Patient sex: M
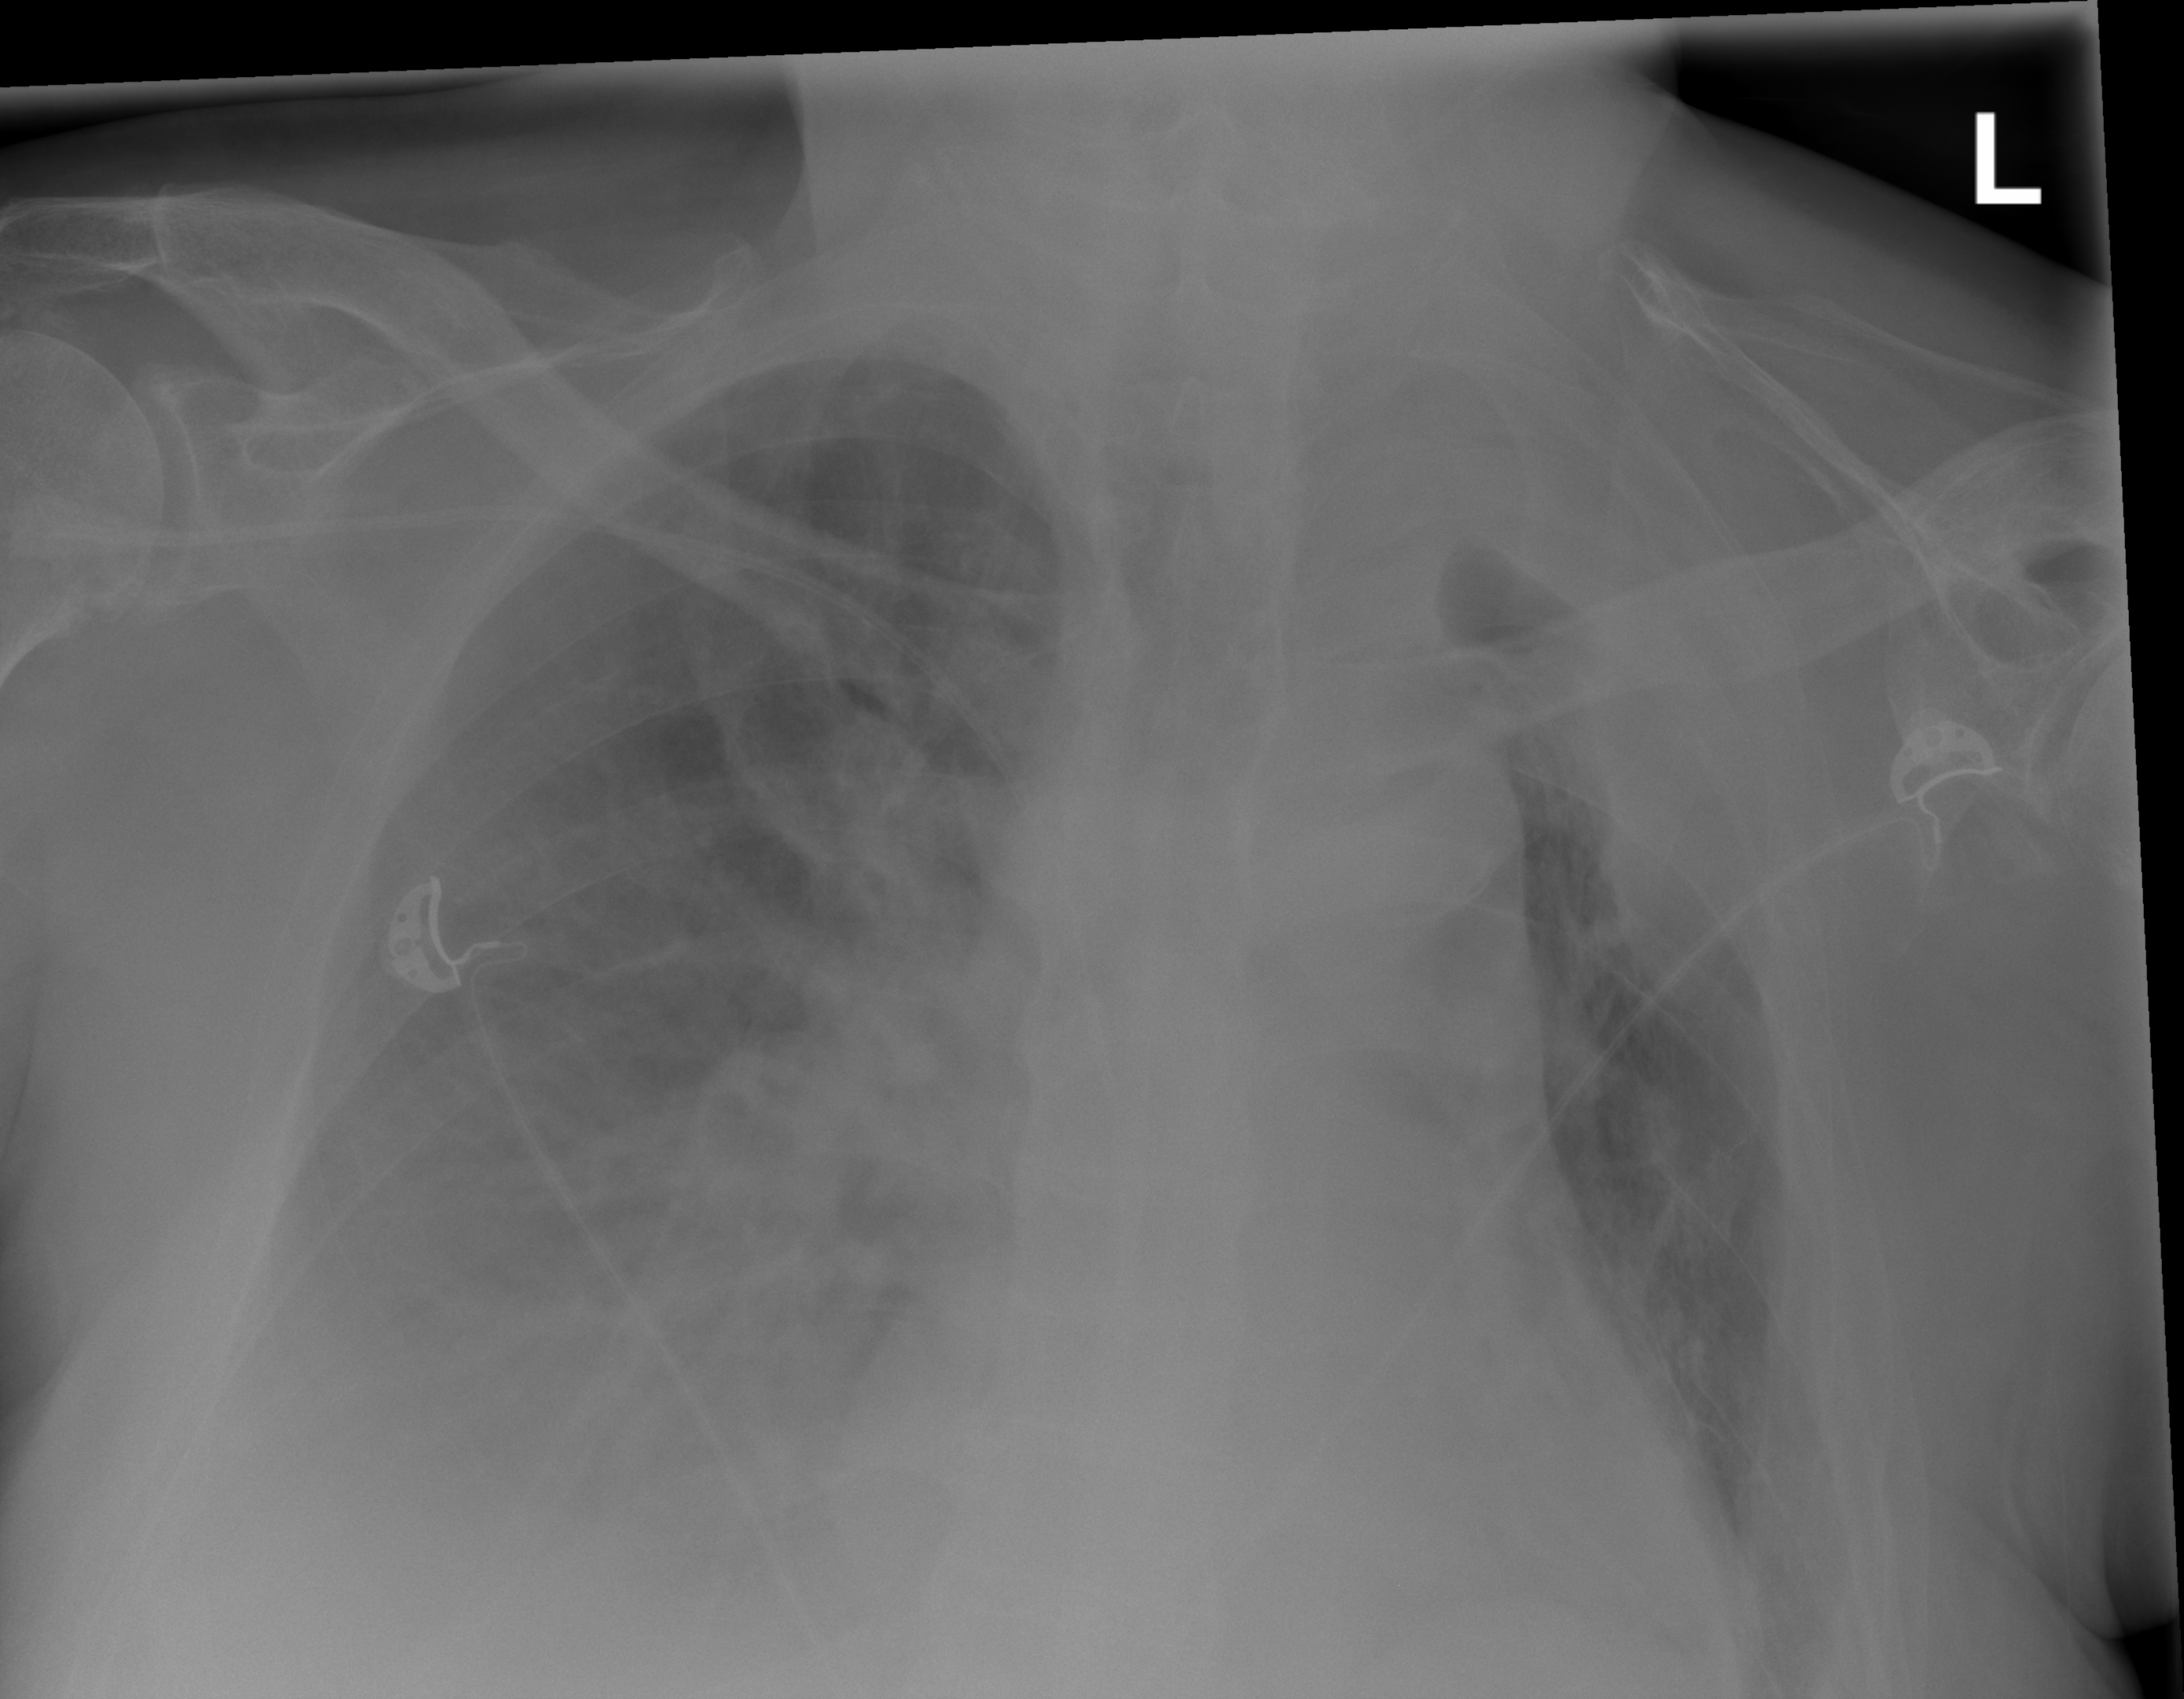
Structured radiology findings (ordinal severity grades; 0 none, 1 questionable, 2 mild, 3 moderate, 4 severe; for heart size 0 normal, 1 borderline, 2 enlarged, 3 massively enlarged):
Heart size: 0
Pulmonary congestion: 3
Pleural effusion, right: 3
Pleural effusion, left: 2
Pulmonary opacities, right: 3
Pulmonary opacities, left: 2
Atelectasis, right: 3
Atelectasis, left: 3